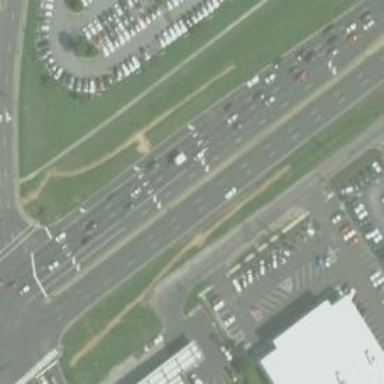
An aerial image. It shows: Expressway with asphalt surface classified as trunk highway.